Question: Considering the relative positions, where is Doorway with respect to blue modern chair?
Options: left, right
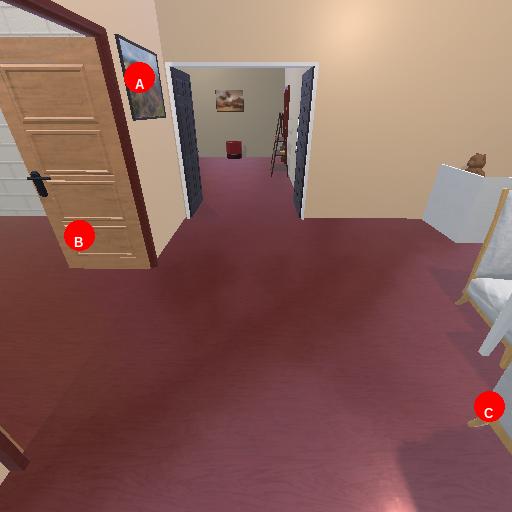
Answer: left